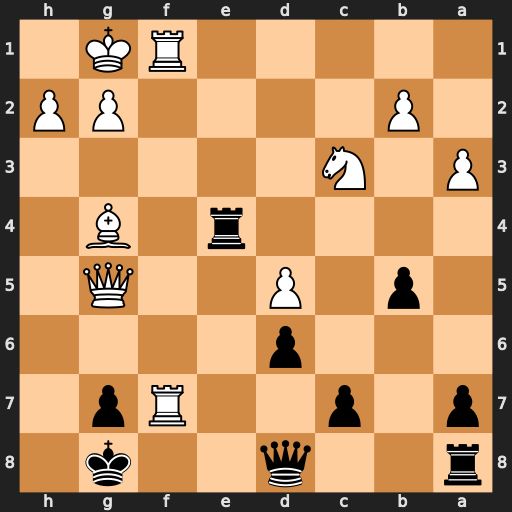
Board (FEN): r2q2k1/p1p2Rp1/3p4/1p1P2Q1/4r1B1/P1N5/1P4PP/5RK1
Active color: b
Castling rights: -
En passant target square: -
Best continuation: Qxg5 Nxe4 Qxg4